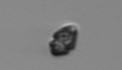
Label: Heterocapsa_rotundata